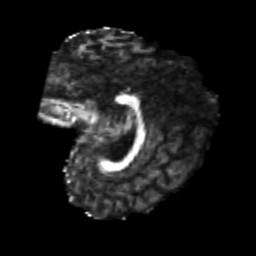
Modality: FA
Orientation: sagittal
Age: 22
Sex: female
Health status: healthy
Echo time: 0.074 s